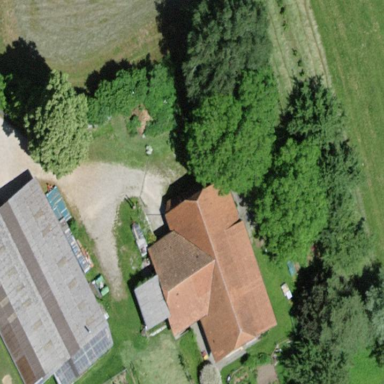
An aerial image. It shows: Farm building.